Question: I want to have client side paging.
But for some reason, I only seem to get back the first page? Even though I know I have two pages worth of data (IE... I step through my code, and I definitely have two...)... What is more baffling is that my links to navigate through the pages never seem to be correct... For instance I would expect the following screen to say 1 of 2...

Also I would expect the bottom right hand side to say View 1-15 of 21?
My feeling is that I am doing something wrong in my data layer to give this pager it's info.
So It only returns the first page.
'''
public static string JsonifyEnc(IEnumerable<TemplateModel> model, int popId, int page, int rows) {
TemplateModel variable = model.ToArray()[0];
ArrayList al = new ArrayList();
//foreach (PatientACOModel patMod in variable.Template) {
int i = 1;
int rowstart = (page * rows + 1) - rows;
int rowend = page * rows;
//Here is where I create the rows... nothing special here
var griddata = new {
total = variable.Template.Count % rows > 0 ? (variable.Template.Count / rows) + 1 : (variable.Template.Count / rows),
page = page,
records = al.Count,
rows = al.ToArray()
};
'''
When I quick wath the total variable it says two?
This would be the first part of my json string that is returned...
'''
{"total":2,"page":1,"records":15,"rows":
'''
So it's there. Also, this is how I am building up my jqGrid...
'''
$(document).ready(function () {
jQuery("#frTable").jqGrid ({
cmTemplate: { sortable: false },
caption: '@TempData["POPNAME"]' + ' Population',
datatype: 'json',
mtype: 'GET',
url: '/Encounters/GetAjaxPagedGridData/', //'Url.Action("GetAjaxPagedGridData", "Encounters", new { popId = TempData["POPULATIONID"] })',//
postData: { popId: '@TempData["POPULATIONID"]'},
pager: '#pager',
jsonReader: {repeatitems: false},
loadonce: true,
height: 'auto',
gridview: true,
viewrecords: true,
rowNum: 15,
shrinkToFit: false,
autowidth: true,
'''
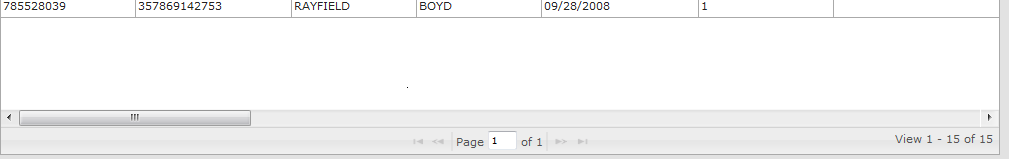
Answer: If you use 'loadonce: true' on the client side you should change the server code so that it ignores 'page' and 'rows' options and returns . You should just sort the data corresponds to 'sidx' and 'sord' parameter (see 'sortname' and 'sortorder' in jqGrid). You don't need to fill 'total', 'page' and 'records' parts in the response.
If you use 'loadonce: true' jqGrid load the data and save it in internal 'data' and '_index' parameters. After that jqGrid change 'datatype' option of jqGrid to '"local"'. So all later sorting, filtering (searching) and paging of data will be done locally.